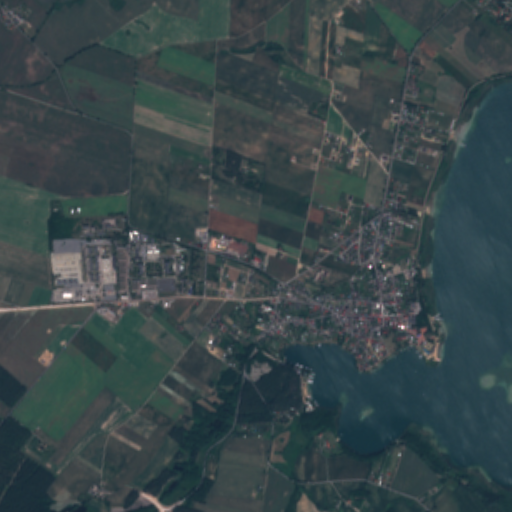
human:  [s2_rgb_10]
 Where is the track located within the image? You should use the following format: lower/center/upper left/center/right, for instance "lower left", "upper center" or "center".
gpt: There is no track in the image.